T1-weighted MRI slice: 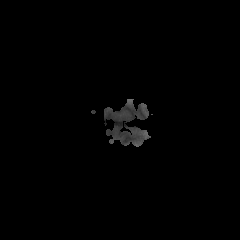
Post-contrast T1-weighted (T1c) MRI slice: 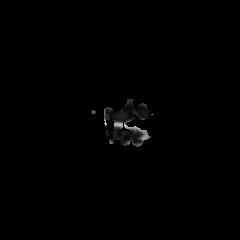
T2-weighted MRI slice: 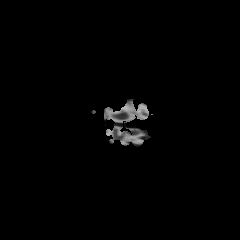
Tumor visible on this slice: no